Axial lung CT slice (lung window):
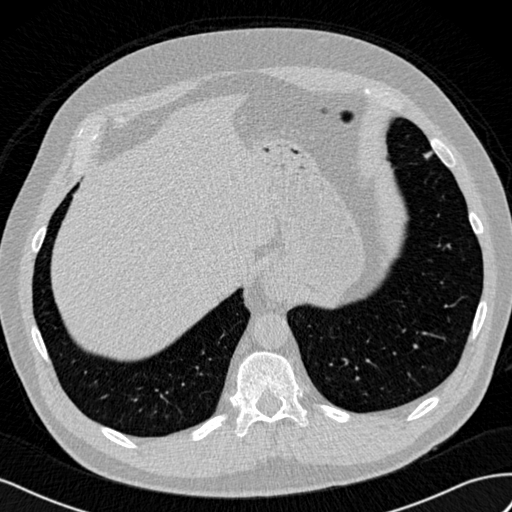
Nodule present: no